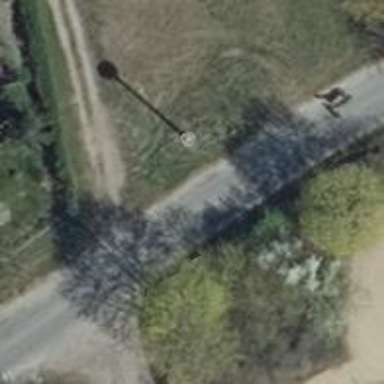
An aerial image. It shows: Power pole.